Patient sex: M
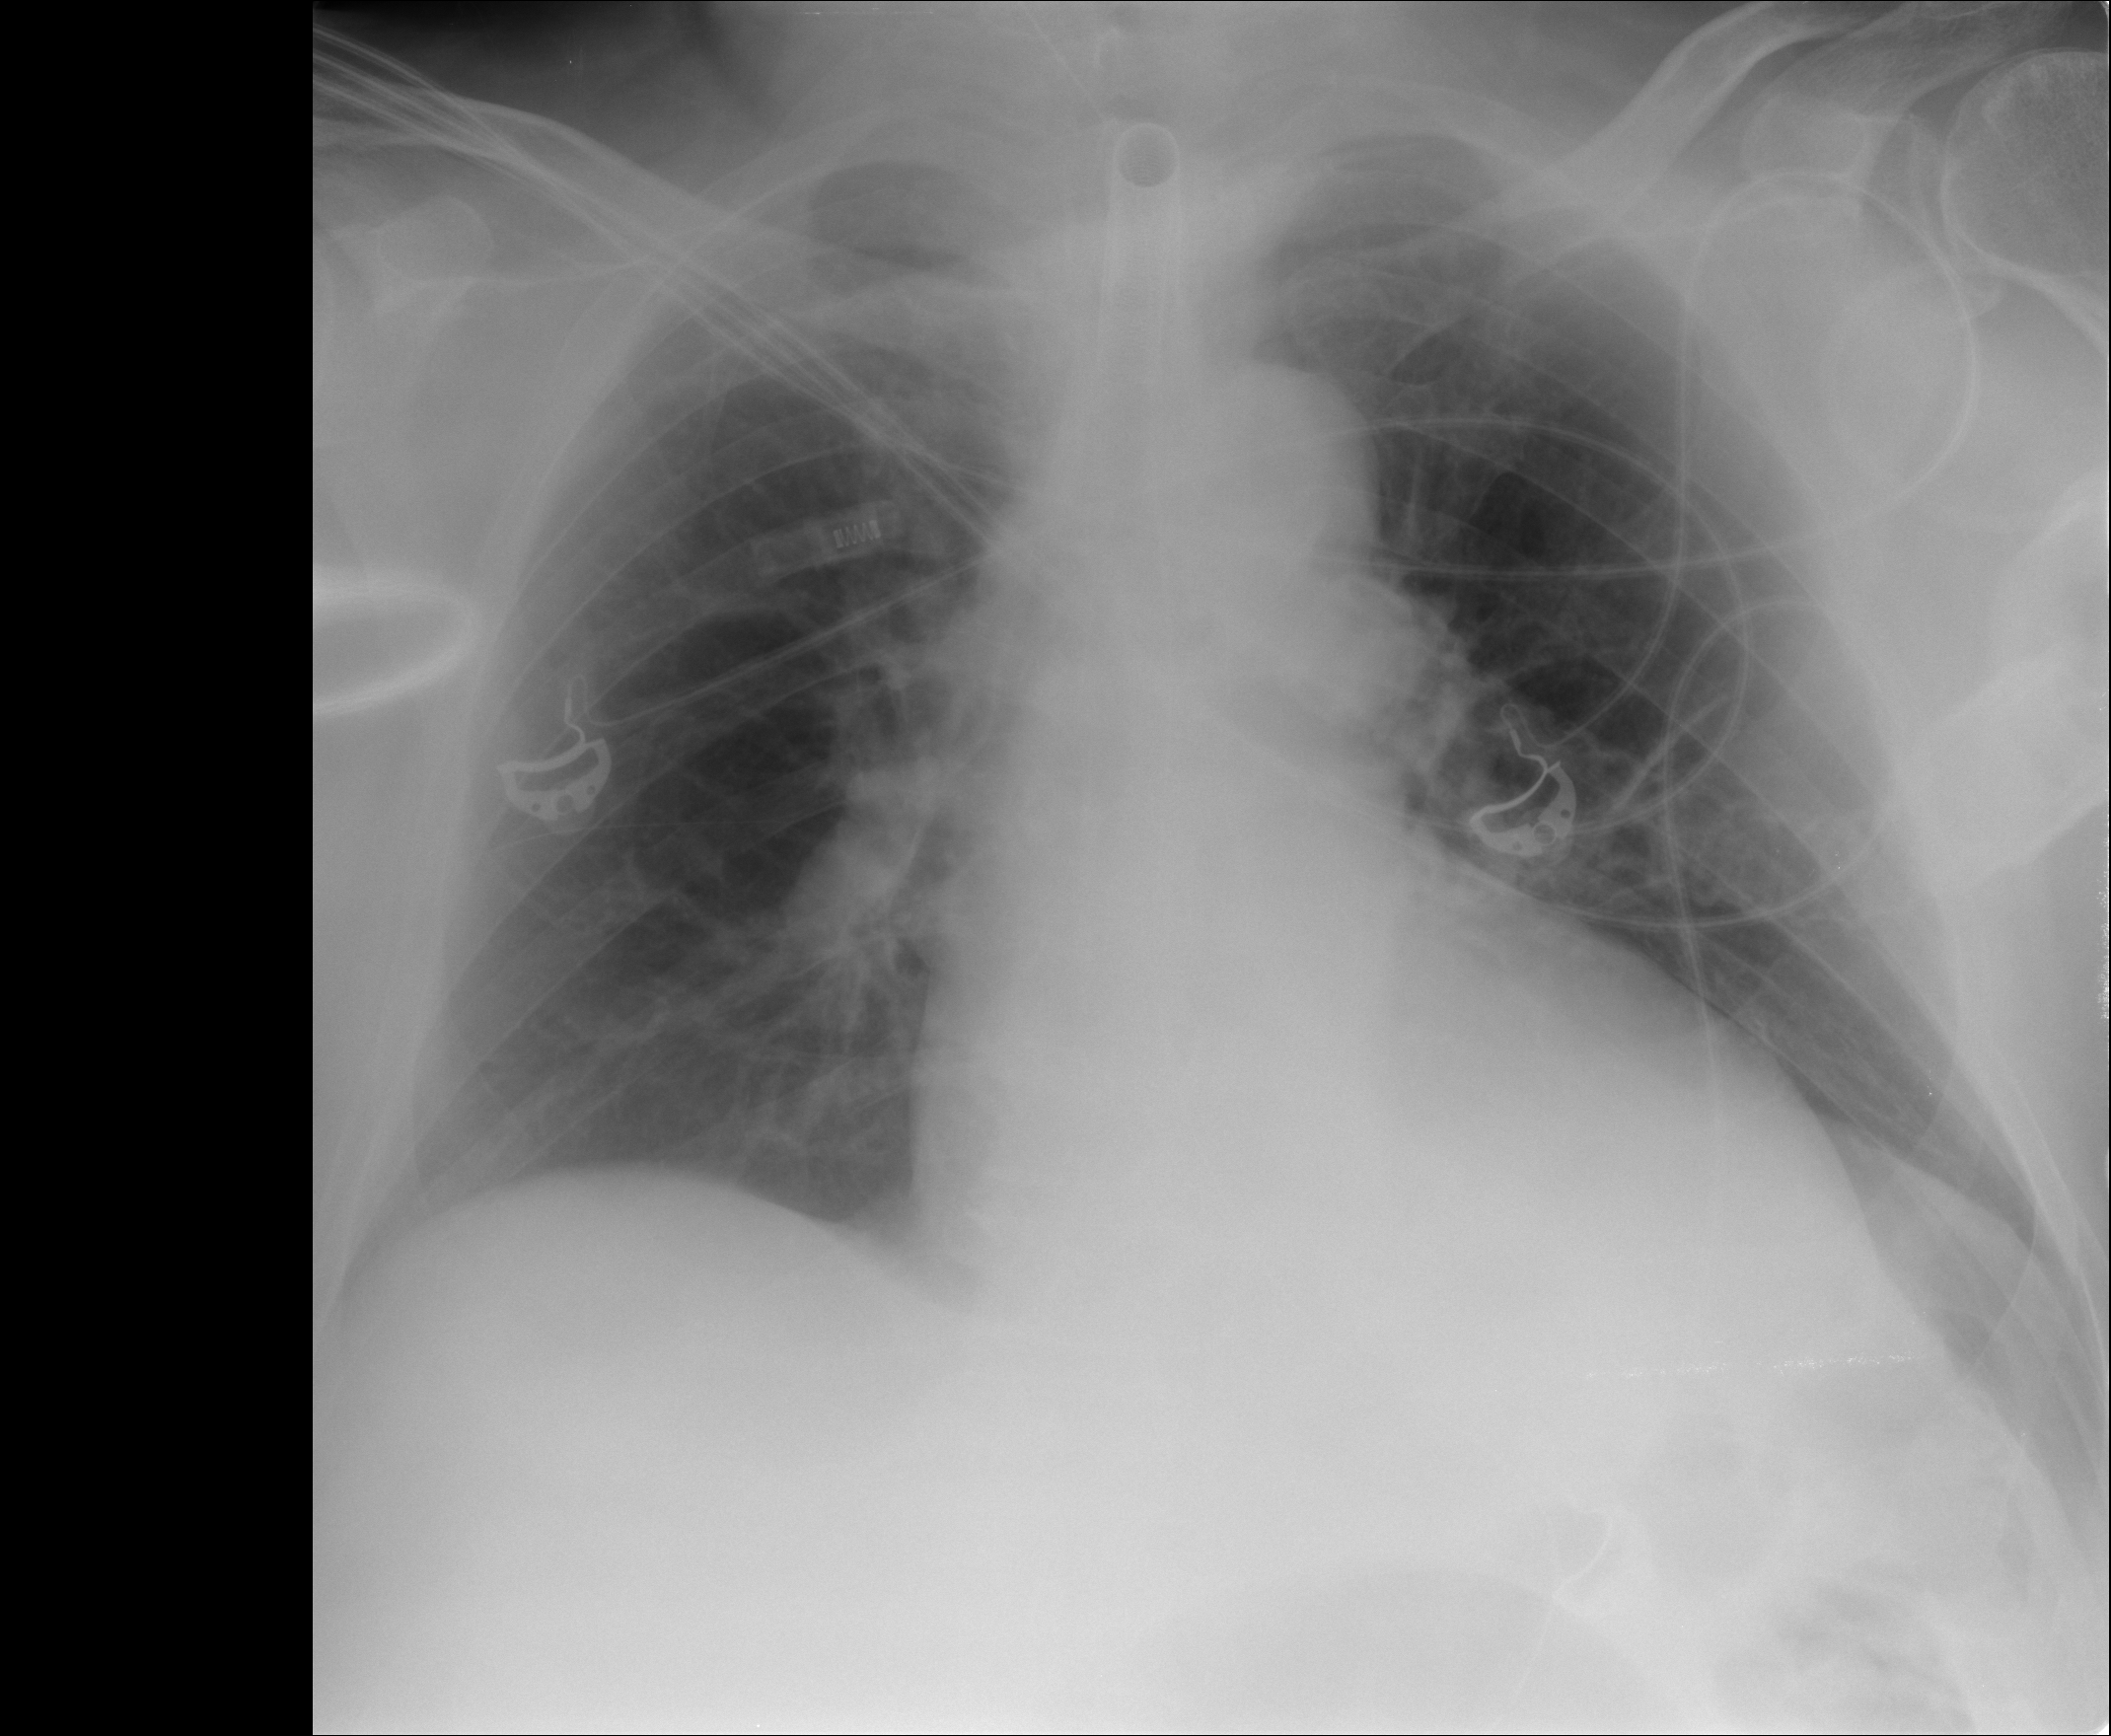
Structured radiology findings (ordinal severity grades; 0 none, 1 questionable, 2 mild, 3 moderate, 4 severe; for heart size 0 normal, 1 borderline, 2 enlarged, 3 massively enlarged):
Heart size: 2
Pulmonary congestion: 1
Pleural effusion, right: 0
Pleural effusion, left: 0
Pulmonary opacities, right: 0
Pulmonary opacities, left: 0
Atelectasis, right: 0
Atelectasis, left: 0